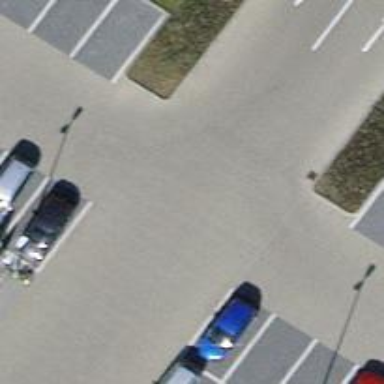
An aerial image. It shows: Service road with surface made of paving stones.